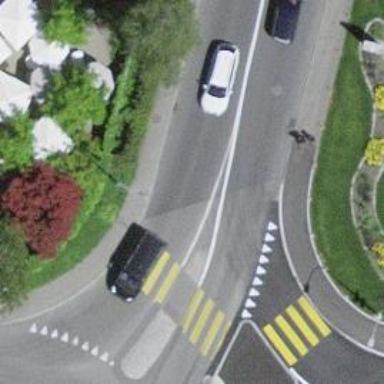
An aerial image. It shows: Secondary road with dedicated cycle lanes on both sides.